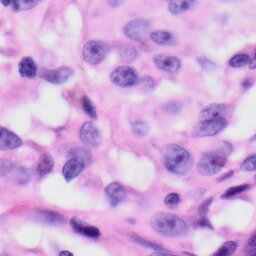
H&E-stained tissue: Skin